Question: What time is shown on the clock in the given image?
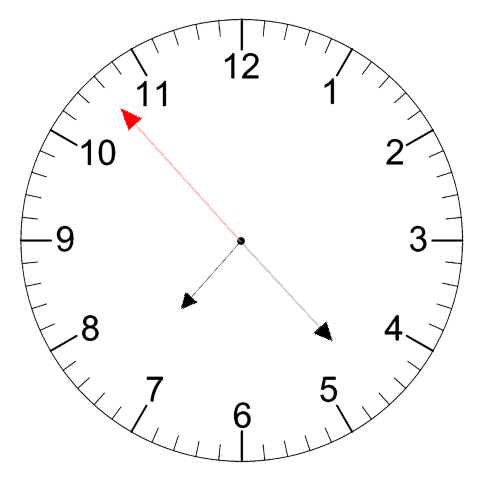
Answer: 07:22:53